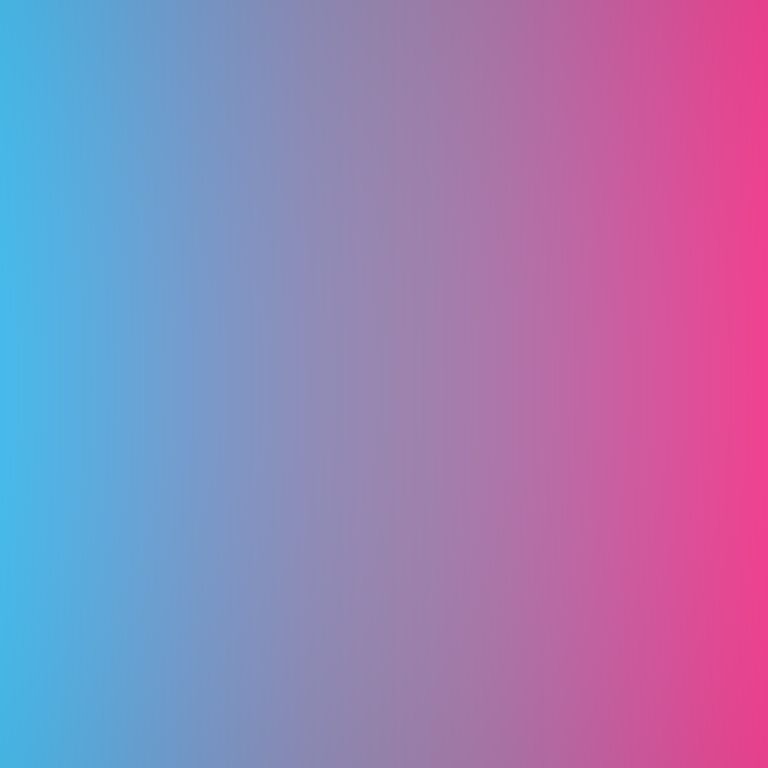
Abstract light effect, smooth gradient from soft blue to gentle pink, calm atmosphere, diffuse glow, no room, no furniture, no objects.